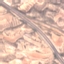
Land use / land cover: Highway